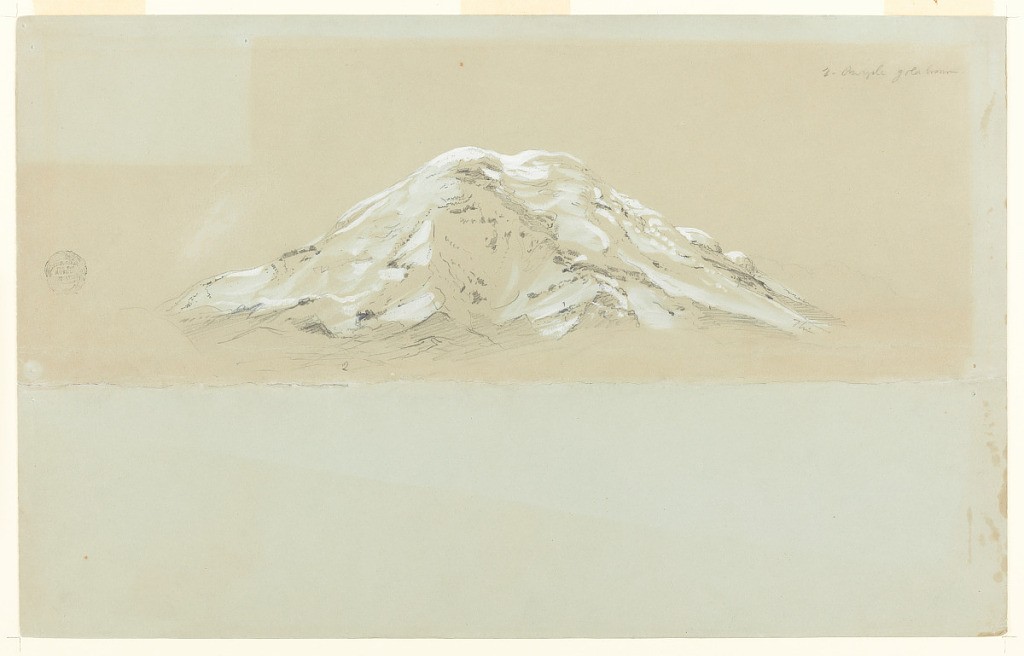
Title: Chimborazo, Ecuador
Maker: Frederic Edwin Church, American, 1826–1900
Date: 1853 or 1857
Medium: Graphite, brush and white gouache on gray-green wove paper
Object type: Drawing
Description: Landscape sketch showing a view of the Ecuadorian stratovolcano known as Chimborazo. Centrally placed, the mountain's lofty, conical, and snow-covered peak is shown with numerous rocks, ridges, and fissures. Snow is rendered in white gouache.